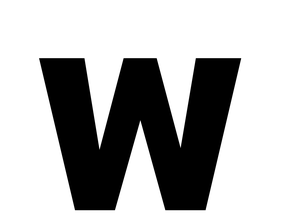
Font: Roboto_Black